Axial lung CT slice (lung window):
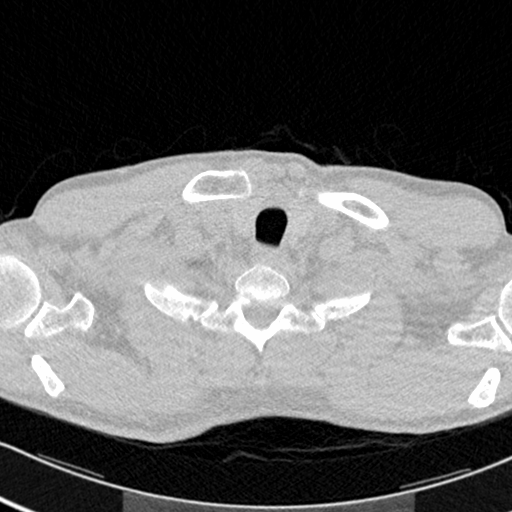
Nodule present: no